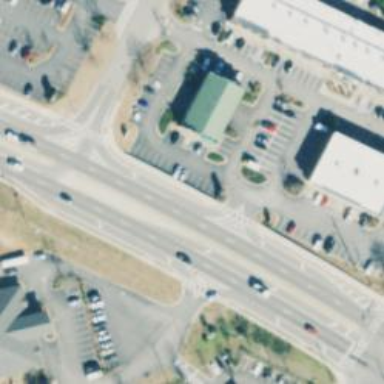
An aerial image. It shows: Marked crossing on the road.